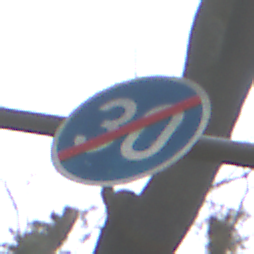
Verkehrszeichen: EndeMindestgeschwindigkeit
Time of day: Midday
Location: Outdoor (Nature)
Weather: Overcast
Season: Autumn
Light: Natural